Field crop: maize
Growth stage: 2
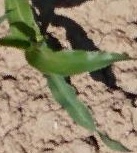
Species: maize